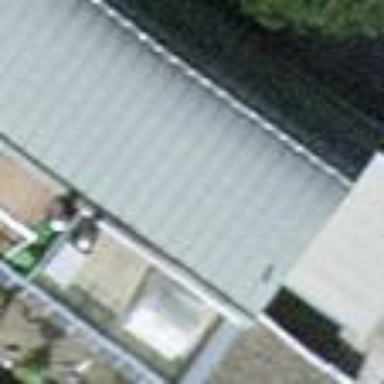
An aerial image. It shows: Terrace building.